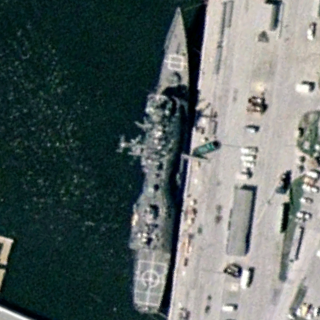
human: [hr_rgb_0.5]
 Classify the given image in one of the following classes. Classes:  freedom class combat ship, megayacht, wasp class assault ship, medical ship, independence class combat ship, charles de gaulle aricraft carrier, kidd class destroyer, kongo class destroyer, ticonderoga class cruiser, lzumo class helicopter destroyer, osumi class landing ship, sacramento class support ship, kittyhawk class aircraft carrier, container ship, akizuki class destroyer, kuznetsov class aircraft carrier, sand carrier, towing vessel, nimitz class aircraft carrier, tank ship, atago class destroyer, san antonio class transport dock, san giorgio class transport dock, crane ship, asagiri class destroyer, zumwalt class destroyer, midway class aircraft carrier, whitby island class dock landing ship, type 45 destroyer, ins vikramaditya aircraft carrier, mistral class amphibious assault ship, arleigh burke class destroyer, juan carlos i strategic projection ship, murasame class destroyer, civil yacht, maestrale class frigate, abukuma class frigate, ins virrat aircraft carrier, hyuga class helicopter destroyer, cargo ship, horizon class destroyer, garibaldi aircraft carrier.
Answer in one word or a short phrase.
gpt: Ticonderoga class cruiser